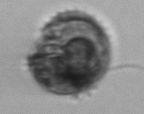
Label: Proterythropsis